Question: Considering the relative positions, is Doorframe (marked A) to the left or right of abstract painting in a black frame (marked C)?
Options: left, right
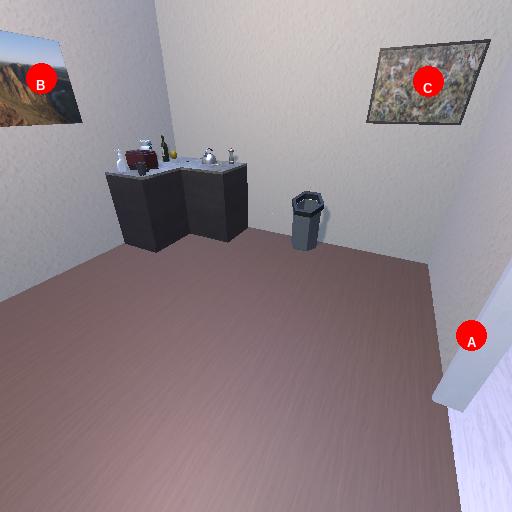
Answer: left